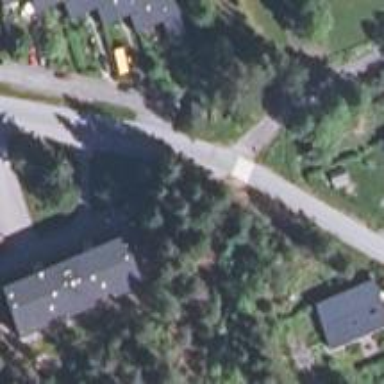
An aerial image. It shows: Zebra crossing on the road.